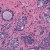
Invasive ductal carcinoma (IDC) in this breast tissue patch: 0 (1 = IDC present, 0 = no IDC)